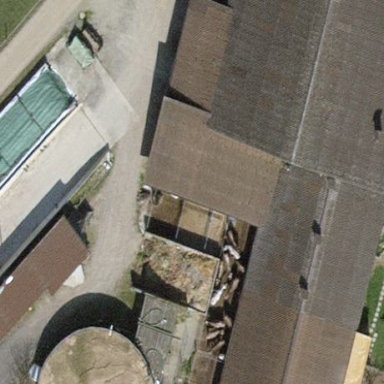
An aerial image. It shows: Farm auxiliary building.